Question:
I've changed the "Bundle version" and "Bundle versions string, short" values seemingly a hundred times with all different variations 1.2, 1.201, 2, 1.2.1...etc. Also, I've changed the version numbers in the target > Summary tab.
Has anyone had this problem when validating an archive, or trying to upload via the old Application Loader? I was also getting the same looking error for "CFBundleVersion." The last update to the app was v1.13, so I'm not sure why 1.2 is a problem. It this an XCode 4.6 bug?
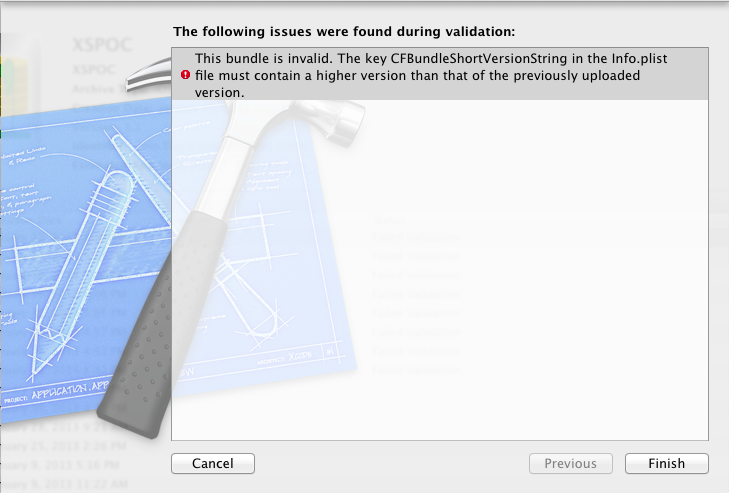
Answer: Problem solved, thanks to user's comments and some, well, problem solving...
When I downloaded XCode 4.6, I use SmartSVN/VisualSVN to manage versioning. When I updated SmartSVN to the latest version, I got an dialog saying XCode doesn't support the SVN version (which is the latest version), so I thought to commit after I changed the bundle versions in the .plist. Blammo...bundle validated and submitted!
Here is what I learned that really did the trick. XCode 4.6 must have new versioning requirements, as the bundle version was still set to 1.0 when I tried the first time. I've submitted a version 1.0, 1.1, 1.12, and 1.13...so XCode must have only been checking the versions in the TARGETS > Summary tab. Those were always set to the appropriated version.
The kicker is that I didn't know XCode sees 1.2 < 1.13. As soon as I changed the values in the .plist AND the values in the TARGETS > Summary tab to "1.20," the bundle successfully validated, as 1.20 > 1.2 and 1.20 > 1.13...thanks for shining the light guys.
NOTE: If you are using a version controller, make sure you commit before building if you get that XCode alert about not supporting the SVN version.